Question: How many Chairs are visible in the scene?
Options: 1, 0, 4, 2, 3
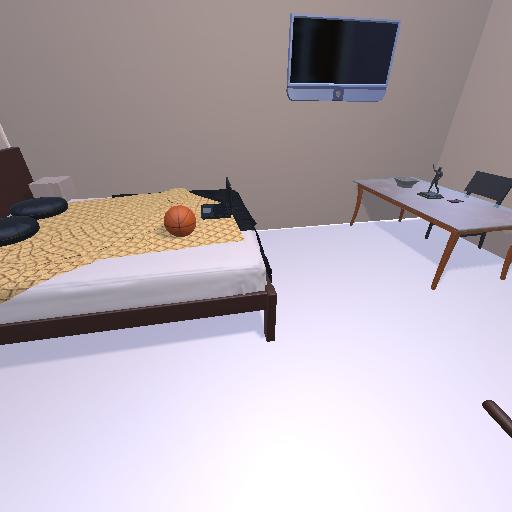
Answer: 1